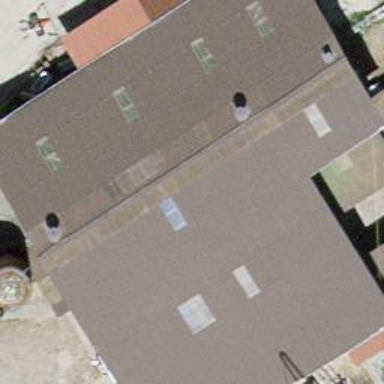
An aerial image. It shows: Building.